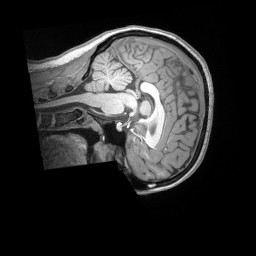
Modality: T1w
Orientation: sagittal
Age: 19
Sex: female
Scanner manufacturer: siemens
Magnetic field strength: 3 T
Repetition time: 2.53 s
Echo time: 0.00164 s